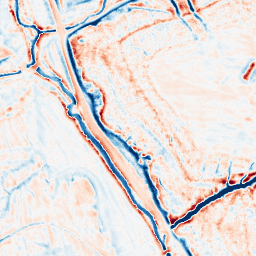
Category: edge_preserving
Decomposition family: bilateral
Decomposition parameters: d: 15
sigma_color: 150
sigma_space: 50
Upsampling method: bicubic_3x
Upsampling parameters: scale: 3
Upsampling scale: 3